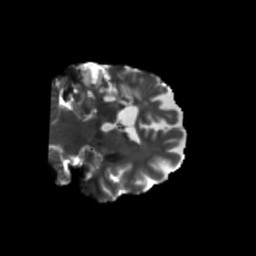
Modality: T2w
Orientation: coronal
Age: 53
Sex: female
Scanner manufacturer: siemens
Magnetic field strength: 3 T
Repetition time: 5.47 s
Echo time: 0.0854 s